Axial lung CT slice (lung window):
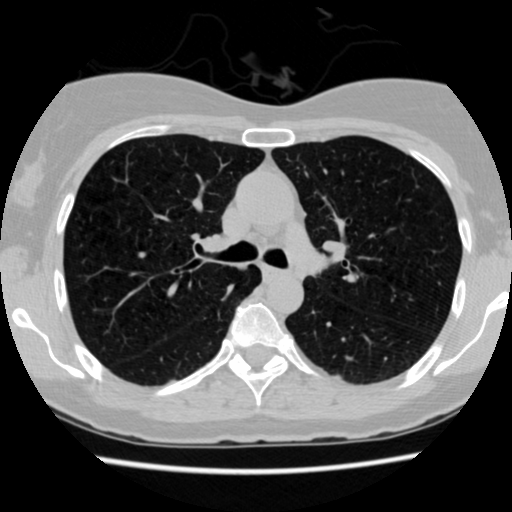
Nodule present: no